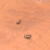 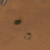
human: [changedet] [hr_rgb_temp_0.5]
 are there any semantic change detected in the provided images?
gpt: Everything remains the same.